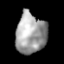
Tissue: lung
Cell type: Epithelial cells
Senescence score: 0.2306
Nuclear area (px): 1200
Mean DAPI intensity: 161.017